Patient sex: F
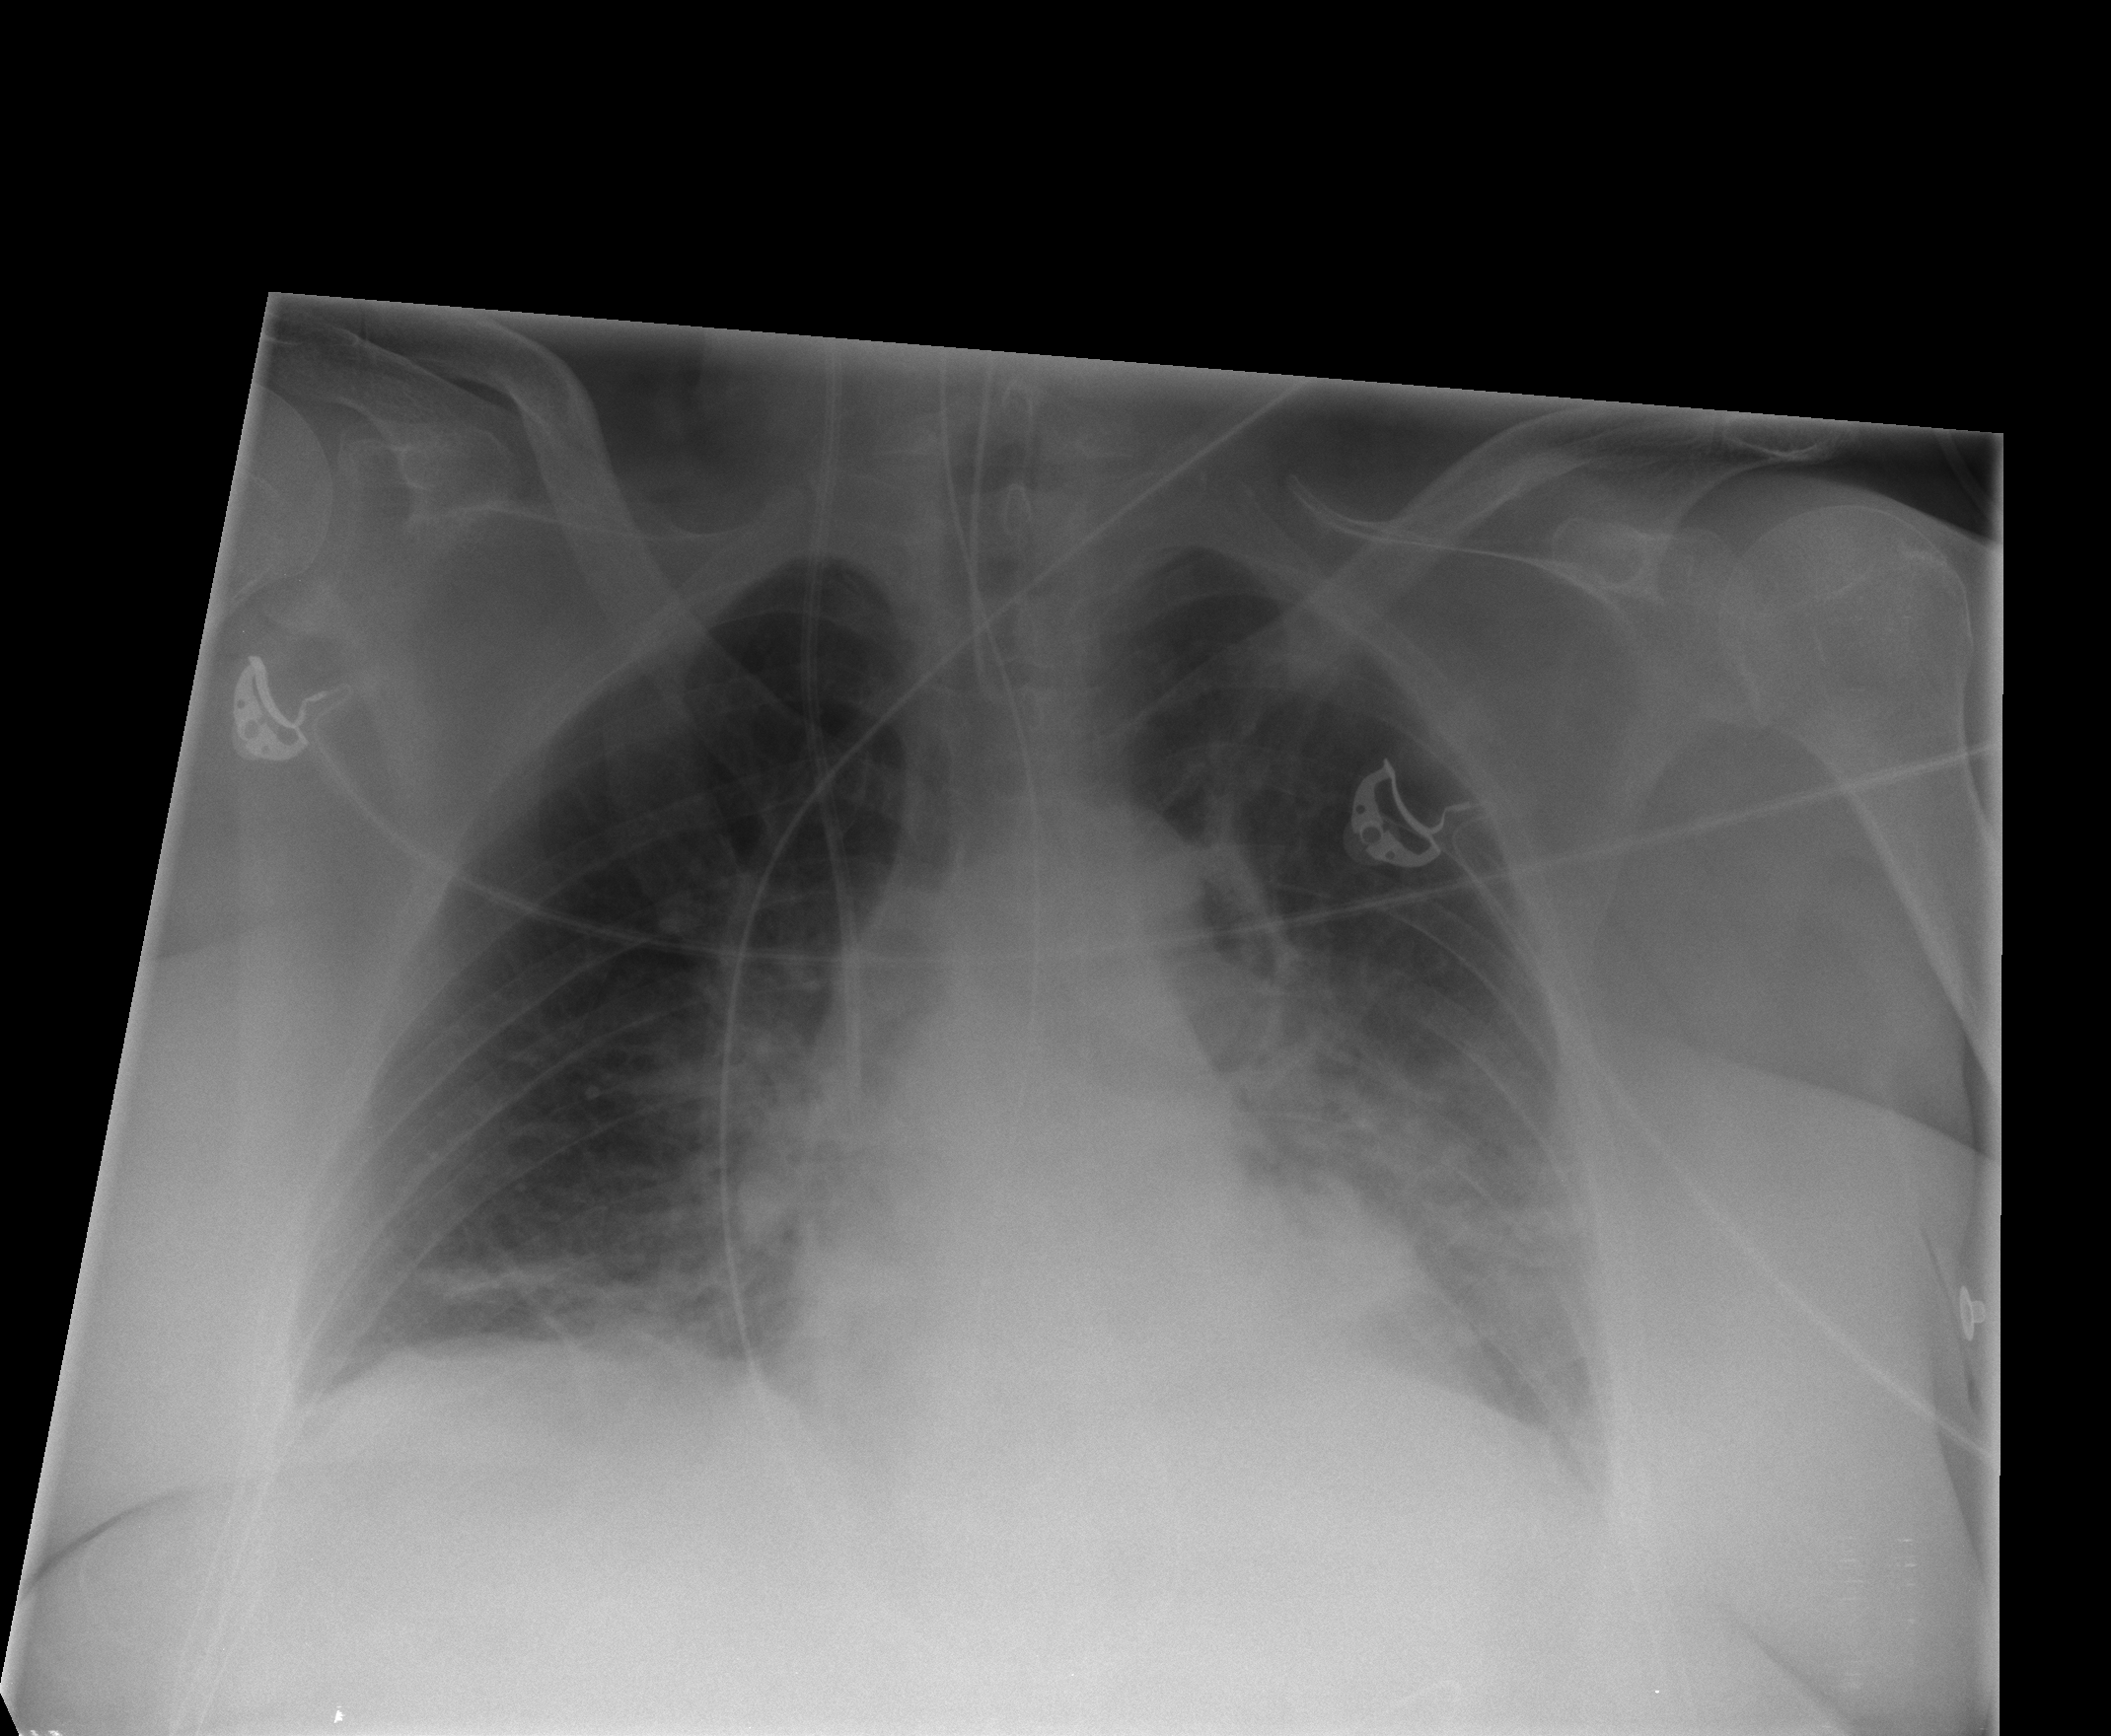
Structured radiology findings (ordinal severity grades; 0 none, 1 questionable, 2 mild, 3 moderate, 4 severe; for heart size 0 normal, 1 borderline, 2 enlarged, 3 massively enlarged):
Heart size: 0
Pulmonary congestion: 2
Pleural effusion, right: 0
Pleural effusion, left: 2
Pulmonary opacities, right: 2
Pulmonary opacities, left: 2
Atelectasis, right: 2
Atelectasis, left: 2